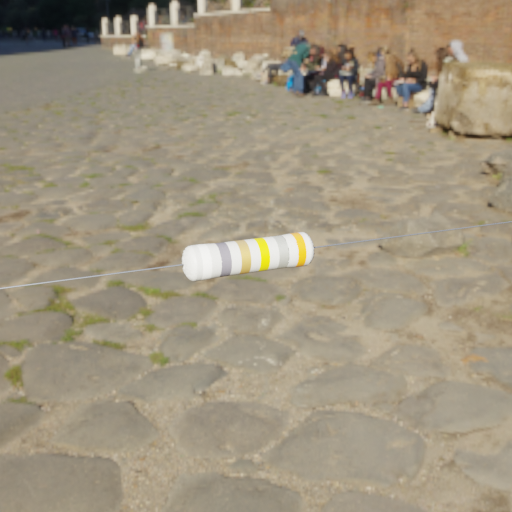
Resistor colour bands (in order): white, gray, gold, yellow, silver, orange